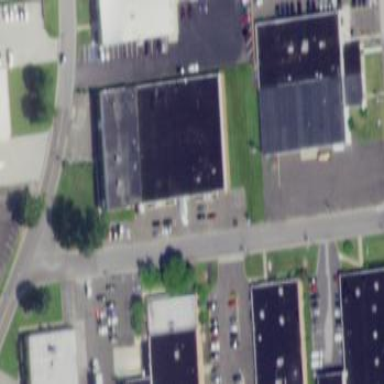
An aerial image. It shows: Commercial building.